Interaction volume radius: 5 \u00c5
Interaction volume height: 15 \u00c5
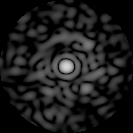
Disorder parameter: 0.8475